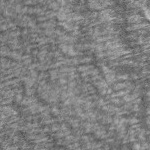
Label: change